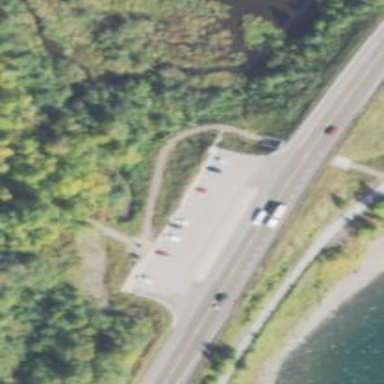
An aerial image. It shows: Parking area near trailhead.